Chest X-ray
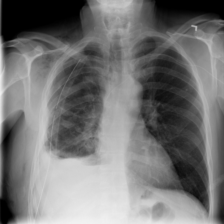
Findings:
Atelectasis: negative
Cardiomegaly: negative
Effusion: negative
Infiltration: negative
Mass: negative
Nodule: negative
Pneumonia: negative
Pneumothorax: negative
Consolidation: negative
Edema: negative
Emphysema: positive
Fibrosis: negative
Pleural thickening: negative
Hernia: negative